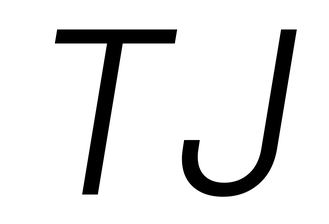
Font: Inter-Italic_Light_Italic